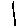
Label: line